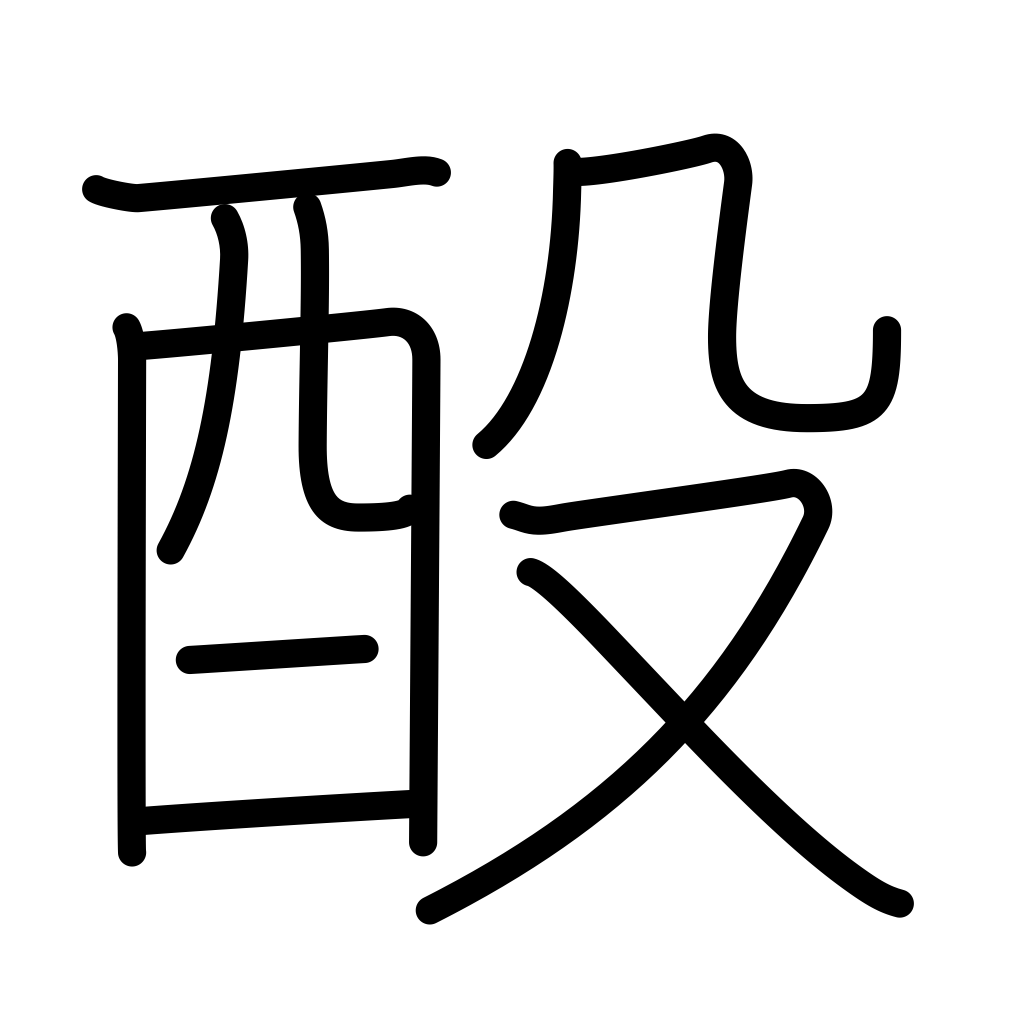
Meaning: rebrew, ferment again